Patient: sex M, age 42
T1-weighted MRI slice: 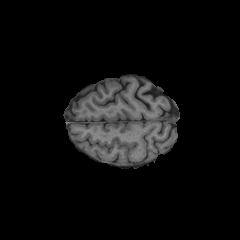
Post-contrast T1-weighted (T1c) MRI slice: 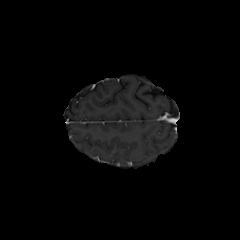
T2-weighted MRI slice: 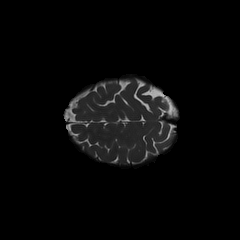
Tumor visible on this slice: no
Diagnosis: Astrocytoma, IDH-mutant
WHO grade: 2